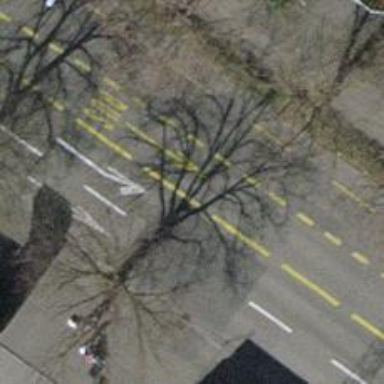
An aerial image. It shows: Secondary road with separate asphalt sidewalks.